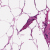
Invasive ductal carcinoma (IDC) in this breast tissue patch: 0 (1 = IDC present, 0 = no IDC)